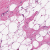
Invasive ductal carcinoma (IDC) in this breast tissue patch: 0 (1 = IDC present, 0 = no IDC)